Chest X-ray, PA view. Patient: 36 years old, sex M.
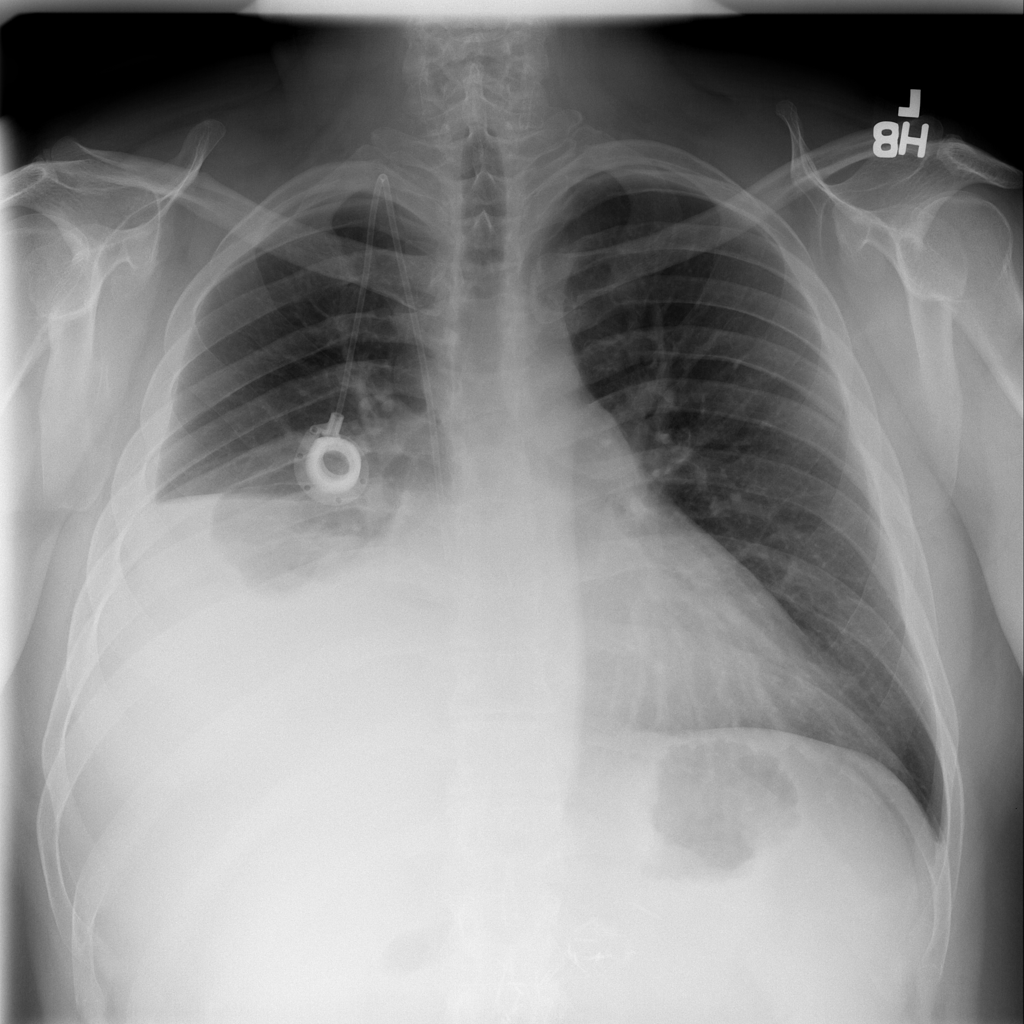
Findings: Effusion